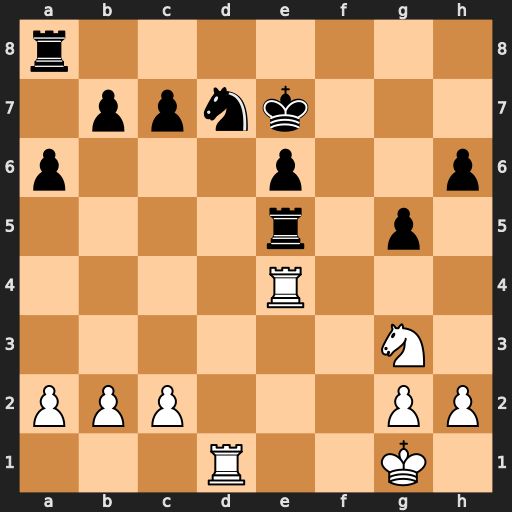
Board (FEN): r7/1ppnk3/p3p2p/4r1p1/4R3/6N1/PPP3PP/3R2K1
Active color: w
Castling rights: -
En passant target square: -
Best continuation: Rxd7+ Kxd7 Rxe5